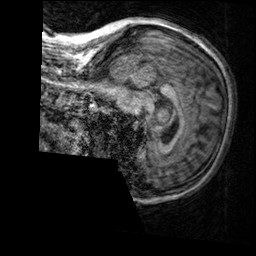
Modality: T1w
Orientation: sagittal
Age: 59
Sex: female
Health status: healthy
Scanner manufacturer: siemens
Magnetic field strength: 3 T
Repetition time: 2.3 s
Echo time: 0.00303 s